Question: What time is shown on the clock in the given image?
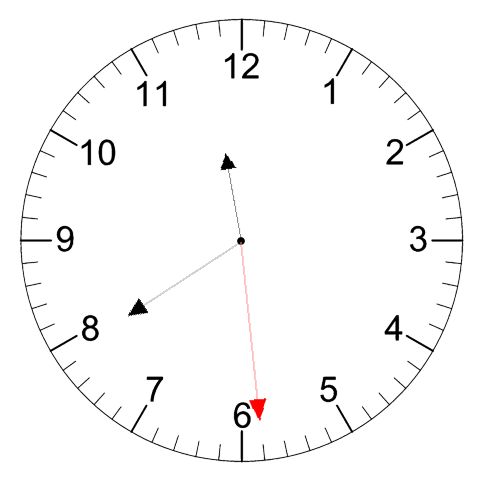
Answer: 11:39:29